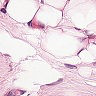
Metastatic tissue present: yes